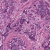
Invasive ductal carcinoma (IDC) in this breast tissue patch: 1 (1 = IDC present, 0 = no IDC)